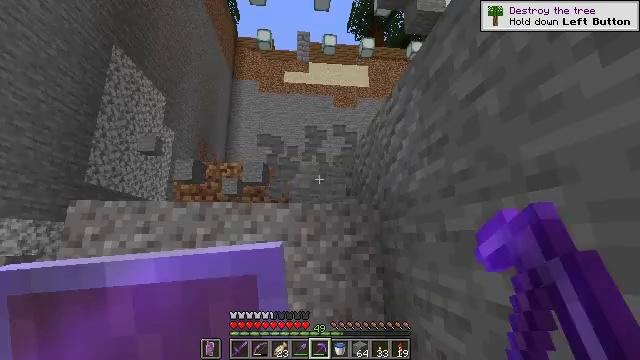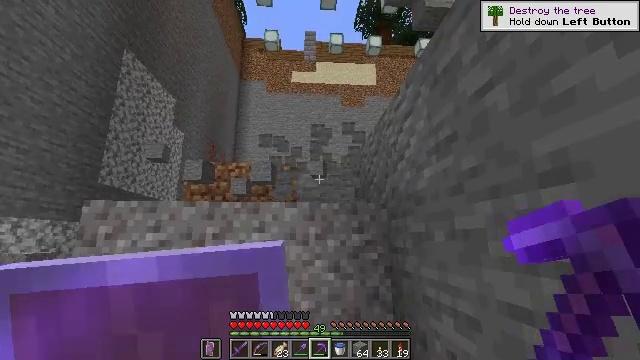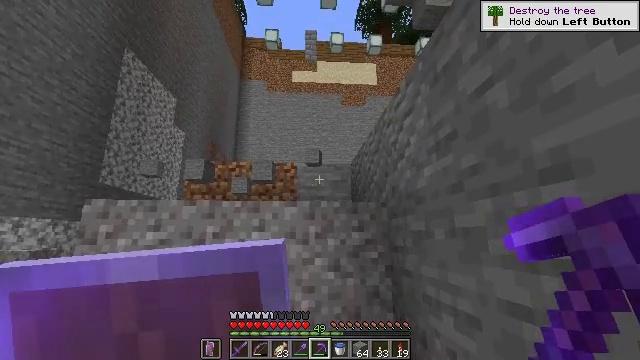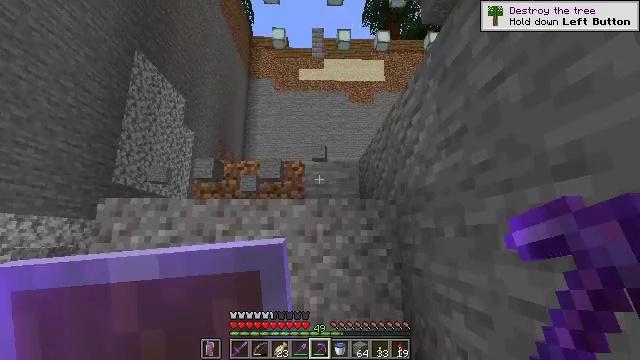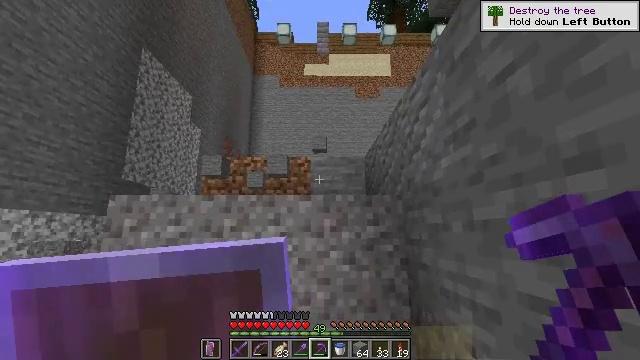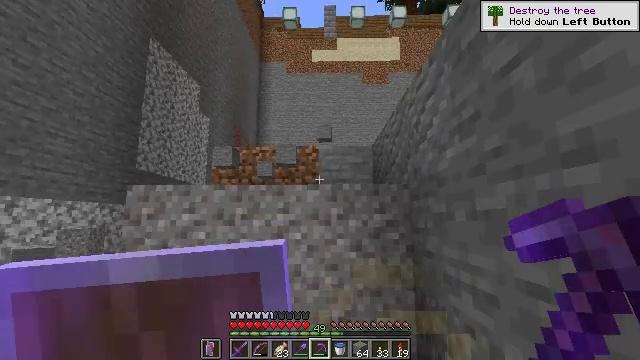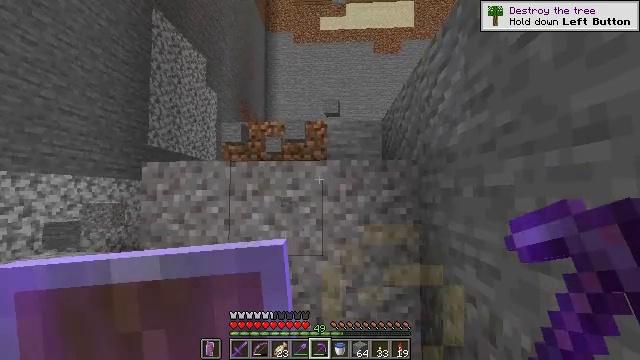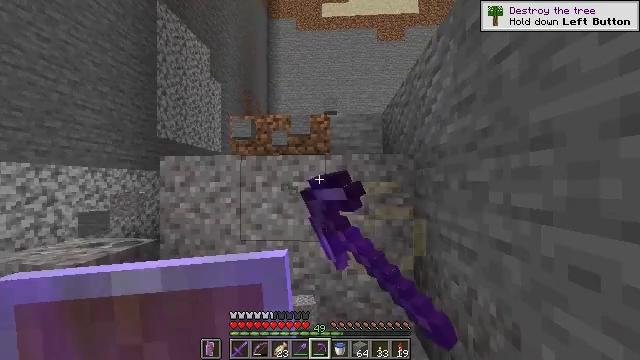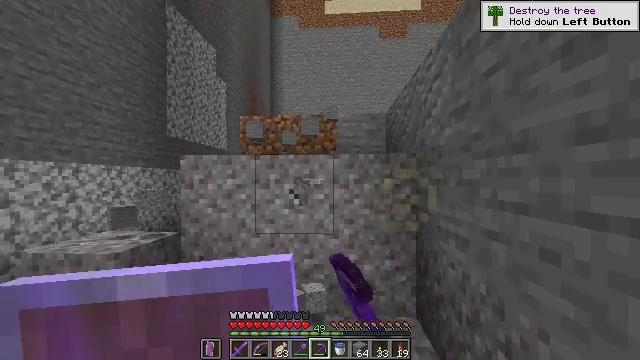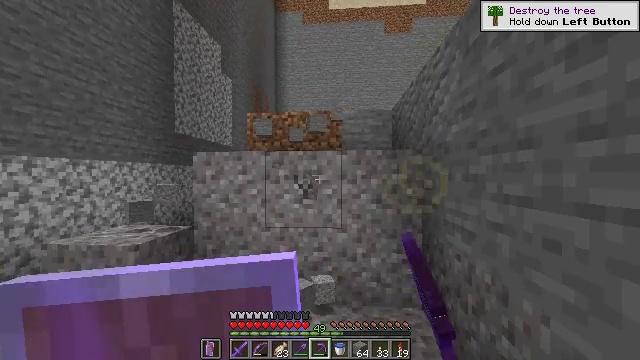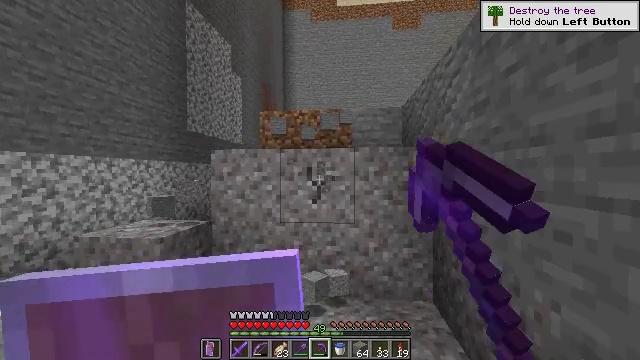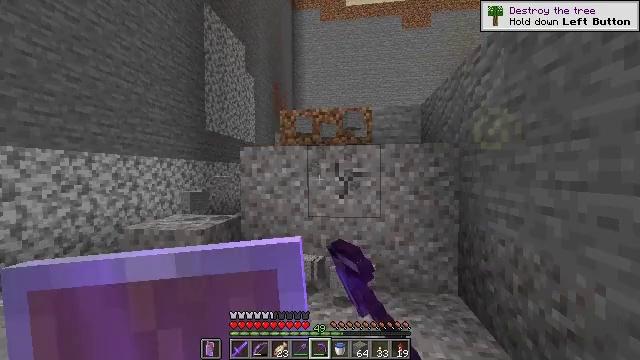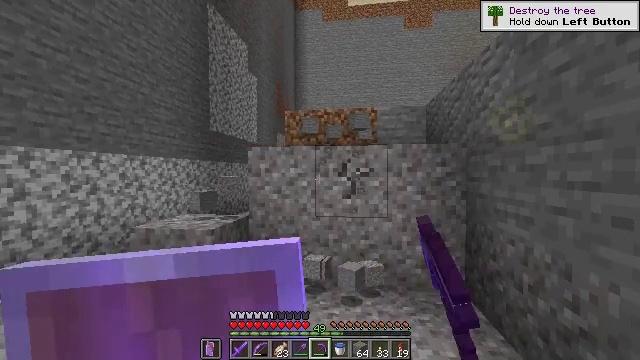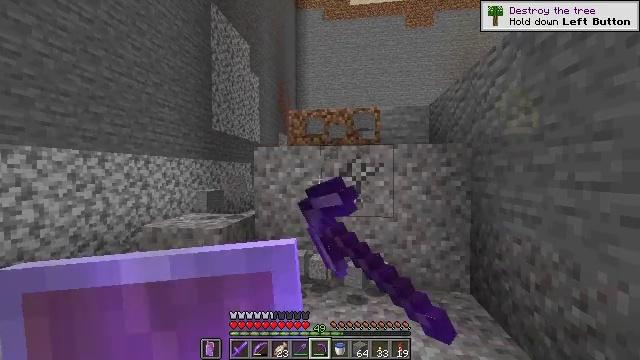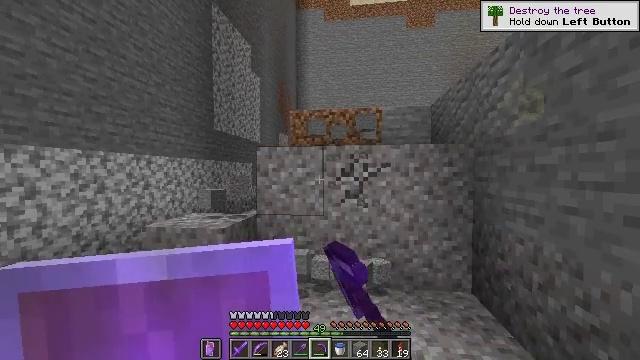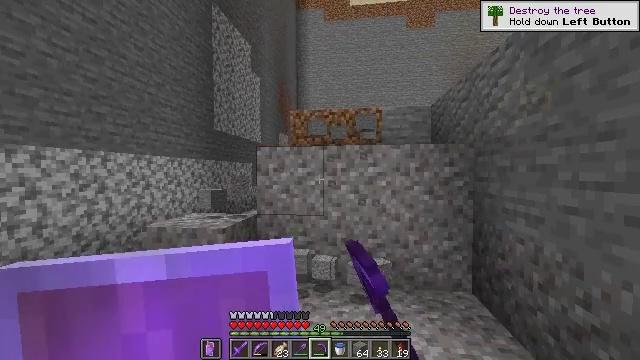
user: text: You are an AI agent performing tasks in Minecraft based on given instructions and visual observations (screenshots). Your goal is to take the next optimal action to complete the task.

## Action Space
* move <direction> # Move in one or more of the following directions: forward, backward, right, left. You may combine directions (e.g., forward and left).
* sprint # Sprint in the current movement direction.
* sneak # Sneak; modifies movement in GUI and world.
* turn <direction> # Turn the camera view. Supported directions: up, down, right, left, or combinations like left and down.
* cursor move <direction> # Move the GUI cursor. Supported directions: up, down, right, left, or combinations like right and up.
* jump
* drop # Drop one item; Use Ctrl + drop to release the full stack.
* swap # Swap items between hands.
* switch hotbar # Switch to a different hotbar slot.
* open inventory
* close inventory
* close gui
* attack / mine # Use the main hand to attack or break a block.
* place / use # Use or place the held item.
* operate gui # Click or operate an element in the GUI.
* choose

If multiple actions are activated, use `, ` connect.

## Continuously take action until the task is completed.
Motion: motion action
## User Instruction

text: Break the gravel block.
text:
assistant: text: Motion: turn left, attack / mine
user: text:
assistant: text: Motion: attack / mine
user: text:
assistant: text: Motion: turn left, attack / mine
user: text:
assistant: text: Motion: turn left, attack / mine
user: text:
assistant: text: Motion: move back, turn left and down, attack / mine
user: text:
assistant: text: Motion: move back, turn left and down, attack / mine
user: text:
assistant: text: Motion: move back, turn down, attack / mine
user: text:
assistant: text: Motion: move back and move left, attack / mine
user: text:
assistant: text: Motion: move back and move left, attack / mine
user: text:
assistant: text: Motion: move left, turn left, attack / mine
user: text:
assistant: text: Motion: move left, turn left, attack / mine
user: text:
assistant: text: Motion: attack / mine
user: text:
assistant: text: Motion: attack / mine
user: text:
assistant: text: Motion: attack / mine
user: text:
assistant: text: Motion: attack / mine
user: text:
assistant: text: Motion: attack / mine
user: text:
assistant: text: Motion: attack / mine
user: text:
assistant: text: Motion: attack / mine
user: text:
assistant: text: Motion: attack / mine
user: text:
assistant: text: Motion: attack / mine
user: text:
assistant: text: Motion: attack / mine
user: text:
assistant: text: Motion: attack / mine
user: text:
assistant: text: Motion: attack / mine
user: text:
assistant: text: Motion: attack / mine
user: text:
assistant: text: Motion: attack / mine
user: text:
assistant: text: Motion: turn left, attack / mine
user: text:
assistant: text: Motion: attack / mine
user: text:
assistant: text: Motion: attack / mine
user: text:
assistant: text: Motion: attack / mine
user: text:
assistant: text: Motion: attack / mine